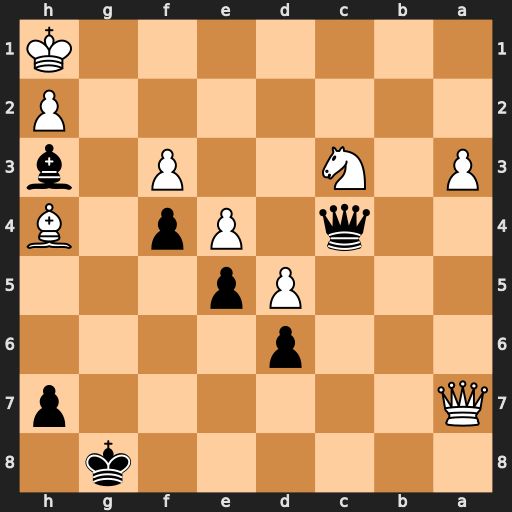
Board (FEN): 6k1/Q6p/3p4/3Pp3/2q1Pp1B/P1N2P1b/7P/7K
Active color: b
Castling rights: -
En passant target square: -
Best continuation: Qf1+ Qg1+ Bg2#